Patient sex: F
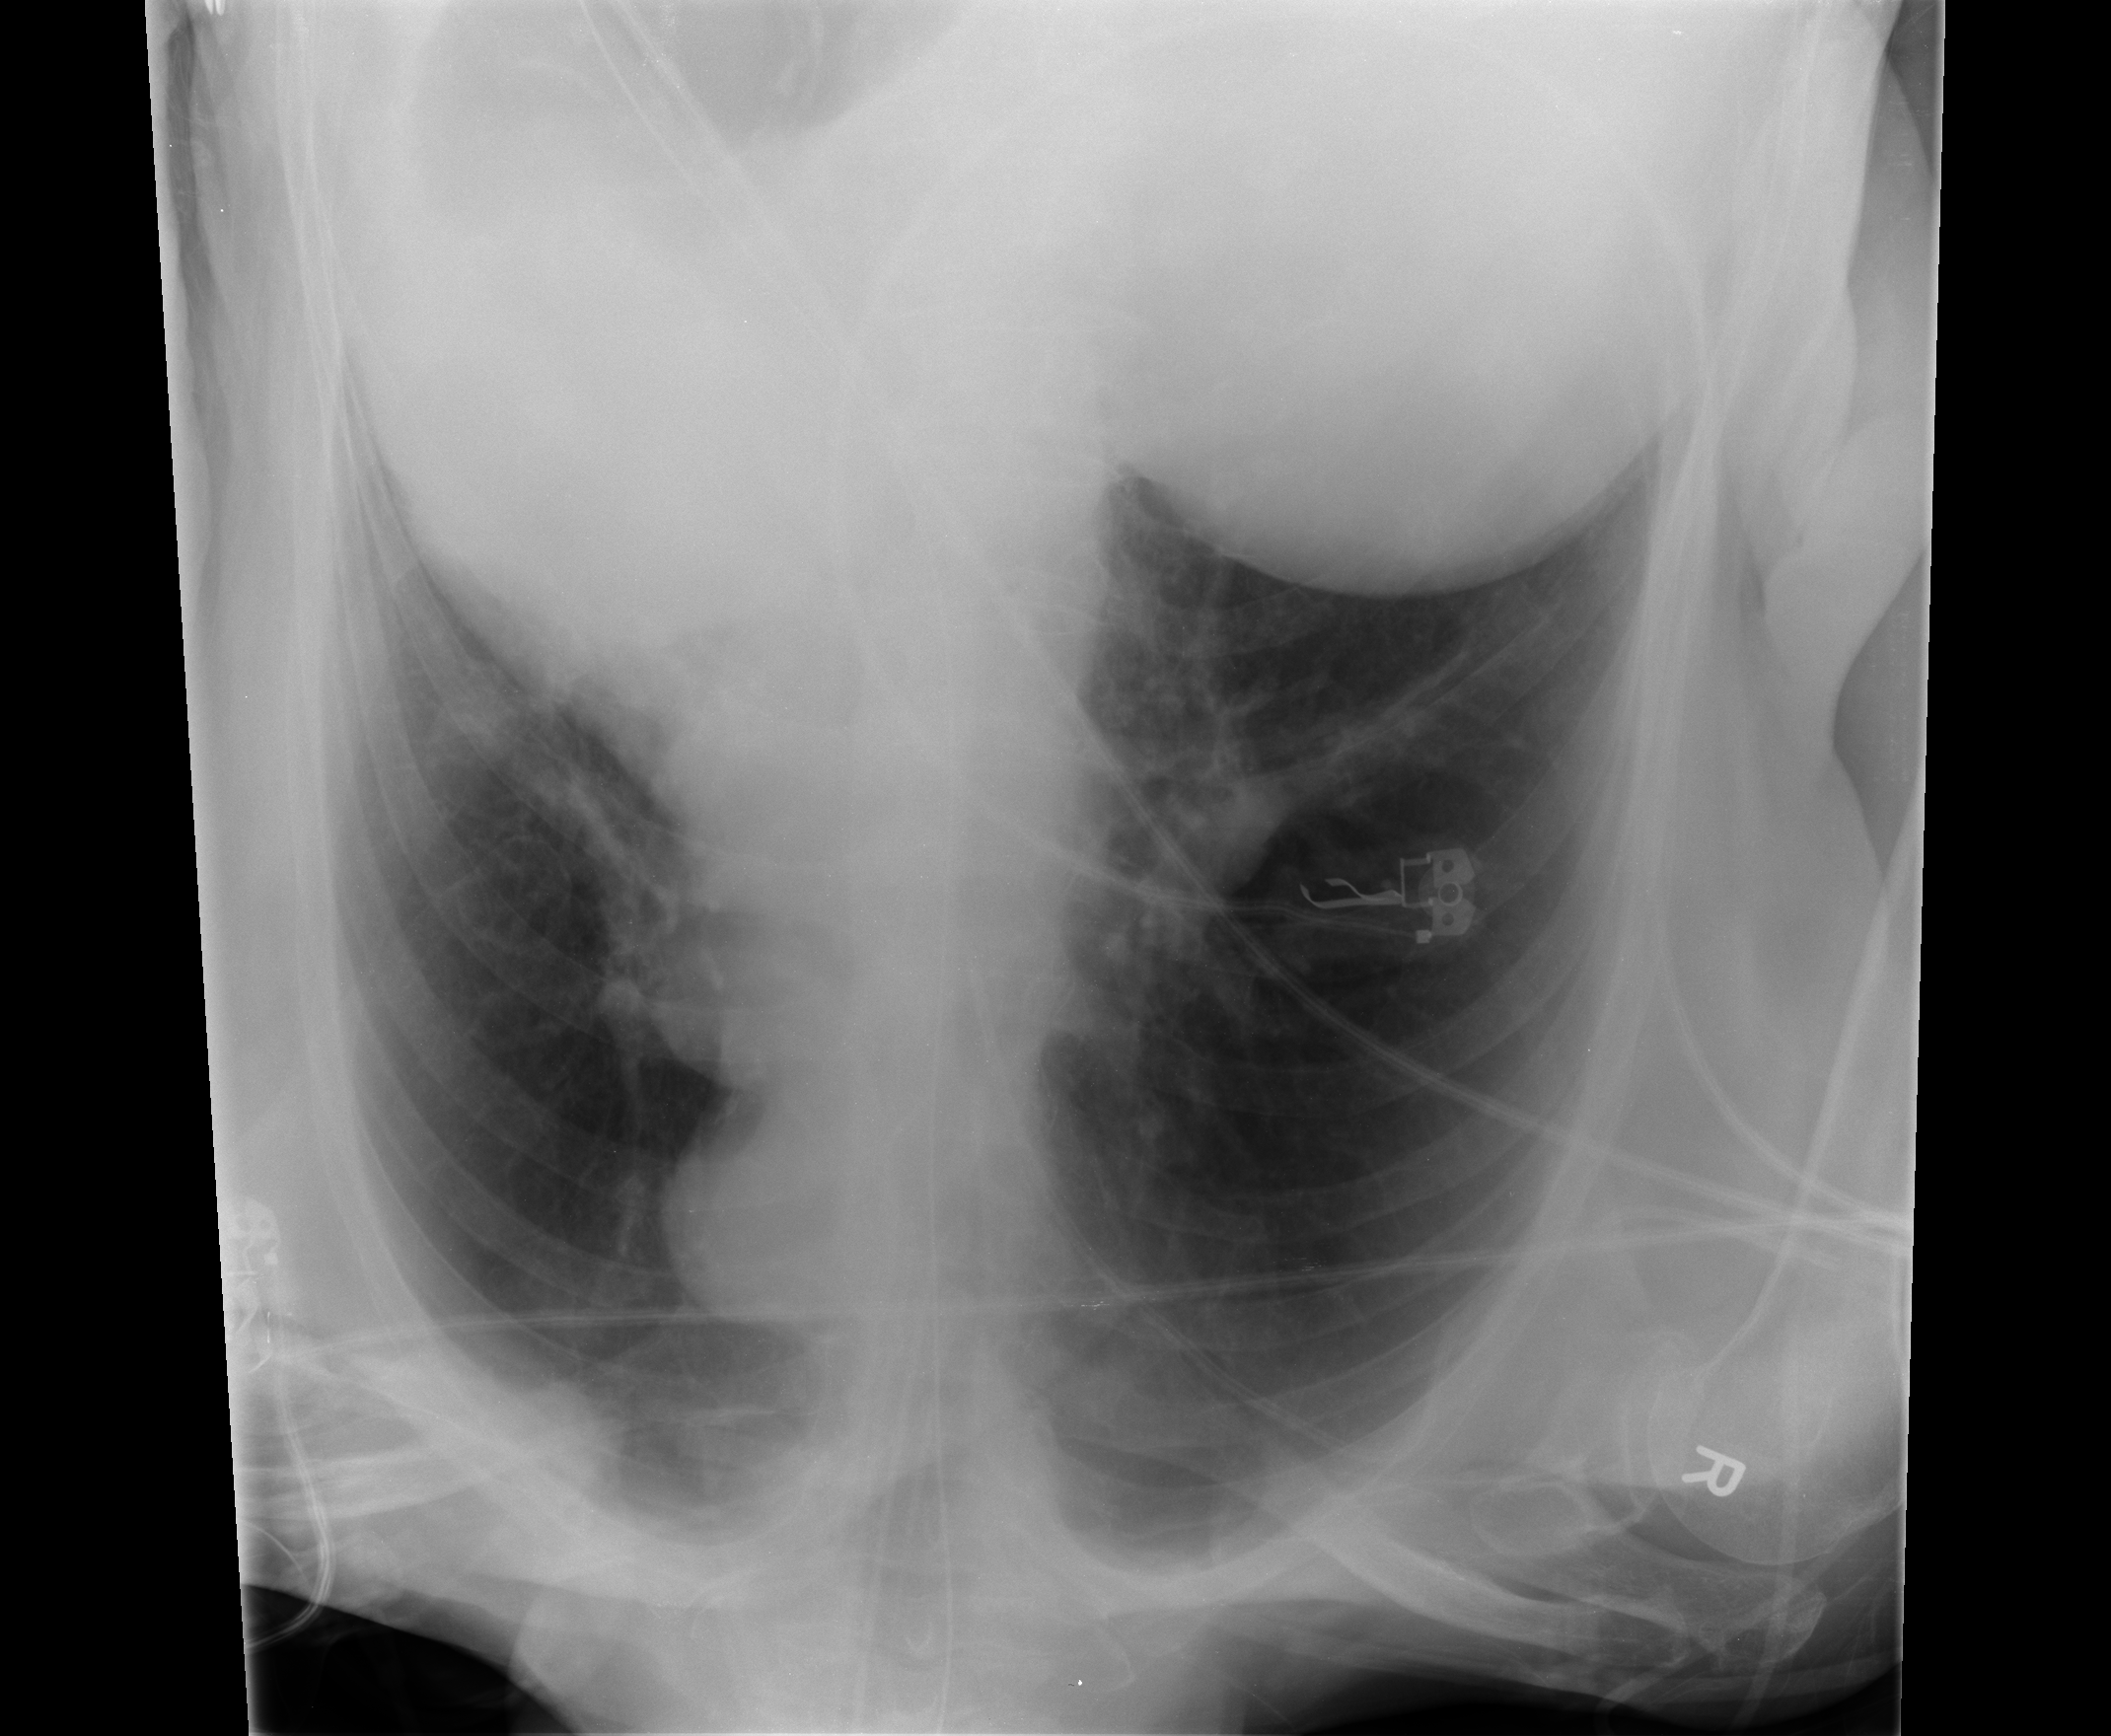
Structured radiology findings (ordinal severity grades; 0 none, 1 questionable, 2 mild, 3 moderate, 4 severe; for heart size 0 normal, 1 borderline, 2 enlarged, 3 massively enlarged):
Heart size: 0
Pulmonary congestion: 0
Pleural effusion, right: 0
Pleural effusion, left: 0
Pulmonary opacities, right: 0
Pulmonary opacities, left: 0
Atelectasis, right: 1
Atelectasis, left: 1